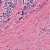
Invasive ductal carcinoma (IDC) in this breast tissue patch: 1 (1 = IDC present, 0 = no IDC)